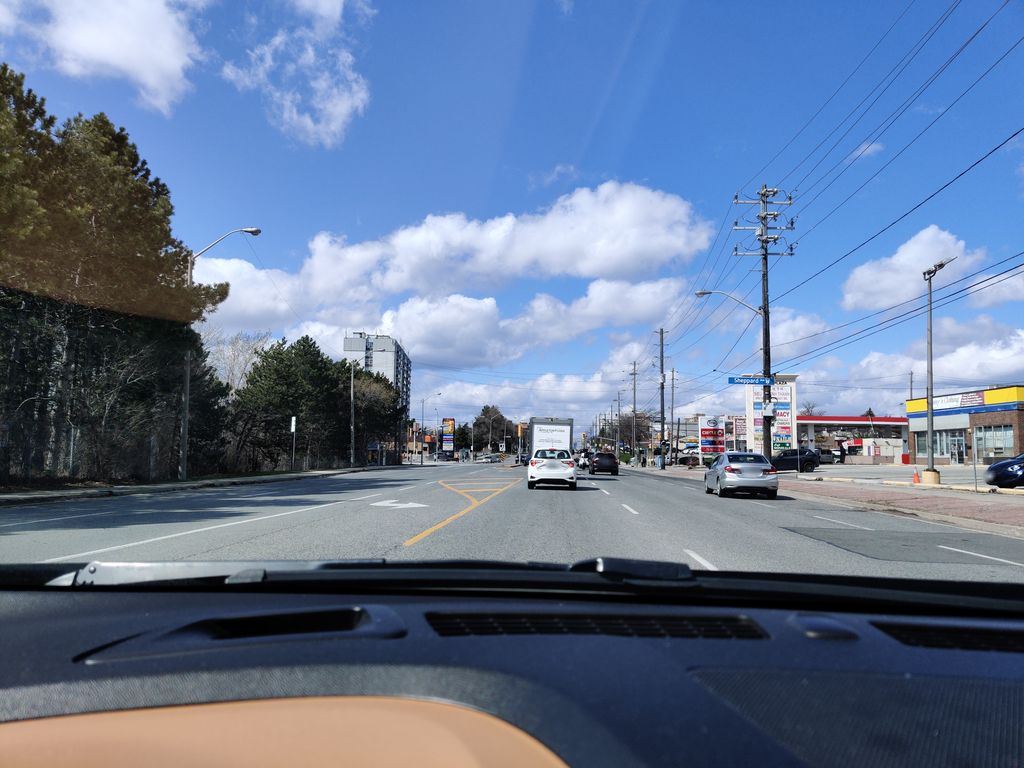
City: toronto